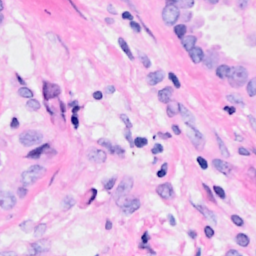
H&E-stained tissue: Breast